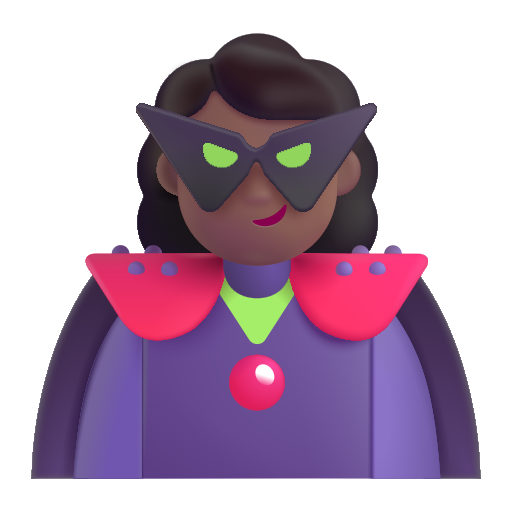
woman supervillain color  dark